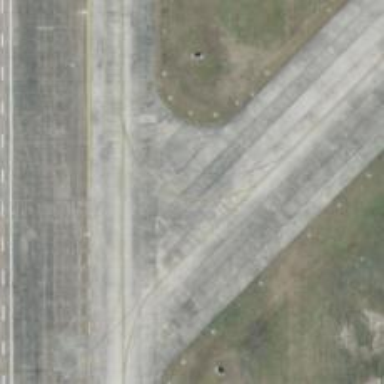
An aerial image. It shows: View of taxiway at the airport.